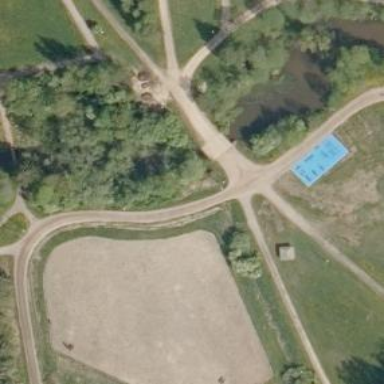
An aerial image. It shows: Footway road on bridge designed for nordic skiing. The ski track is groomed for classic and skating styles.